Interaction volume radius: 5 \u00c5
Interaction volume height: 10 \u00c5
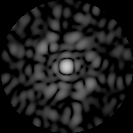
Disorder parameter: 0.7473